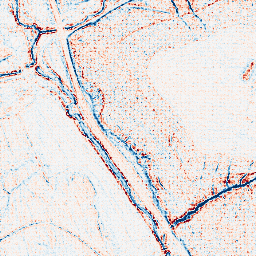
Category: edge_preserving
Decomposition family: anisotropic_diffusion
Decomposition parameters: iterations: 5
kappa: 30
gamma: 0.1
Upsampling method: sinc_hamming
Upsampling parameters: scale: 8
kernel_size: 8
Upsampling scale: 8